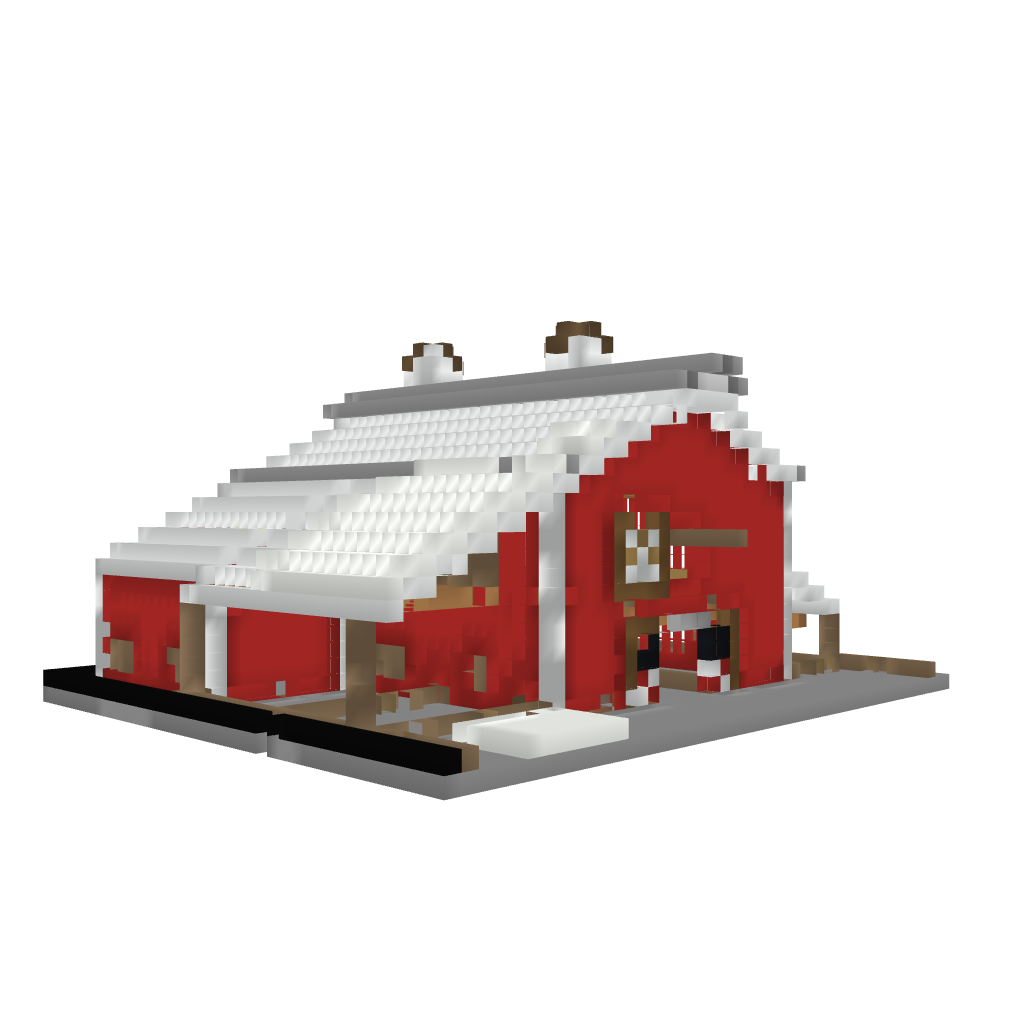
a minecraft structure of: Barn with hay loft